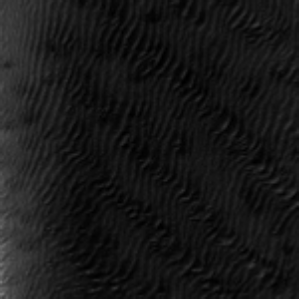
Label: frost